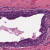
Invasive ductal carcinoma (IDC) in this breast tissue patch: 0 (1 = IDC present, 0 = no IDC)